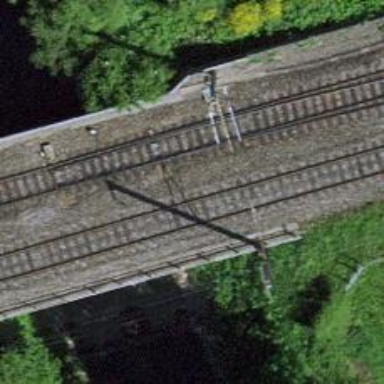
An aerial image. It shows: Railway bridge with electrified contact lines. It is siding with one track.